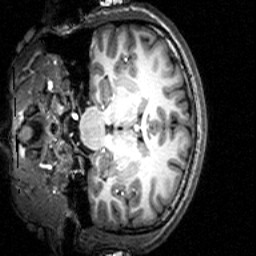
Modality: T1w
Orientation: coronal
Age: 25
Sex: female